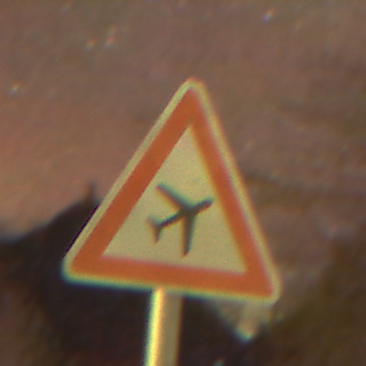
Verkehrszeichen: FlugbetriebLinks
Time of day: Night
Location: Outdoor (Suburban)
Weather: Clear
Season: NotSpecified
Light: Artificial